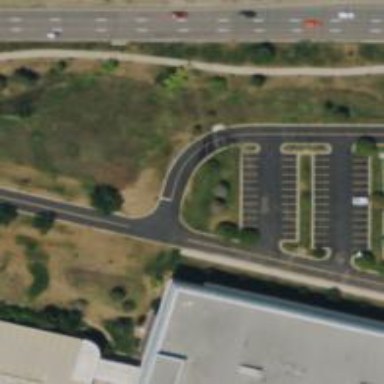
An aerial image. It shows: Parking space.